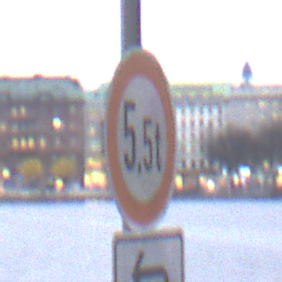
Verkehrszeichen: TatsaechlicheMasse
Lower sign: RichtungsangabeDurchPfeile2
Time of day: MorningAfternoon
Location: Outdoor (Urban)
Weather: Overcast
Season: NotSpecified
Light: Natural